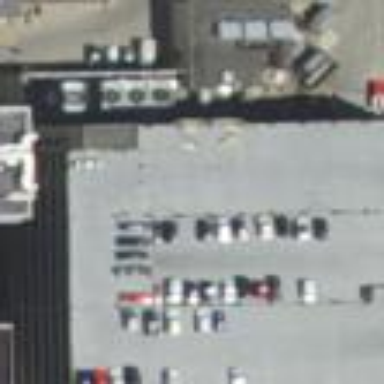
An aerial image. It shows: Multi-storey parking building.